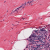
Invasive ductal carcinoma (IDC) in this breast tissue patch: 0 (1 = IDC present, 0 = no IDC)